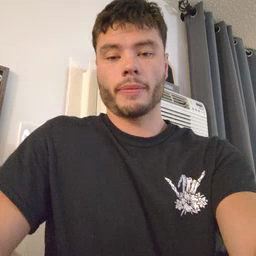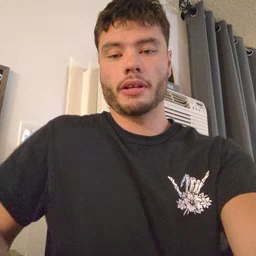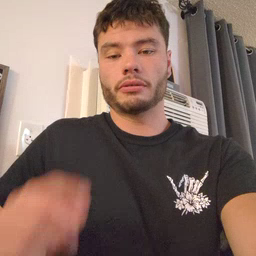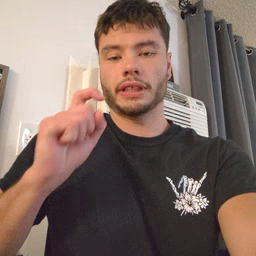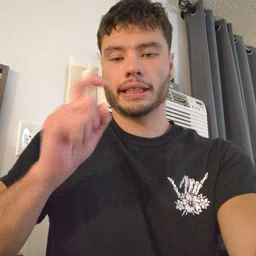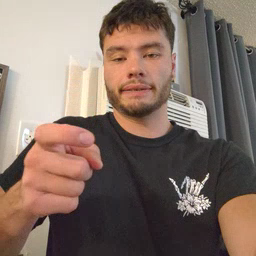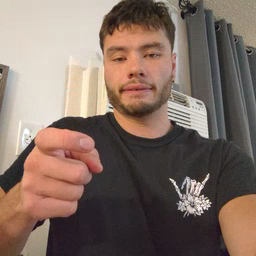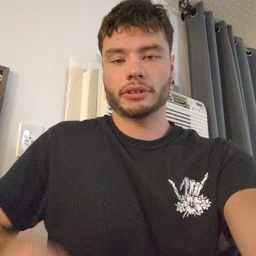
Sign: gift